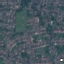
Land use / land cover: Residential